Question: Consider the following code :
'''
/**
* Main class
* @author X2
*
*/
class DrawingPanel extends JPanel implements MouseListener, MouseMotionListener ,KeyListener
{
/**
* private variables
*/
// dimensions of the window
private static final long serialVersionUID = 1L;
private static final Dimension MIN_DIM = new Dimension(300, 300);
private static final Dimension PREF_DIM = new Dimension(500, 500);
/**
* Setting the dimensions of the window
*/
public Dimension getMinimumSize() { return MIN_DIM; }
public Dimension getPreferredSize() { return PREF_DIM; }
/**
* The constructor
*/
DrawingPanel()
{
super();
addMouseListener(this);
addMouseMotionListener(this);
addKeyListener(this);
setFocusable(true);
requestFocusInWindow();
}
public void paintComponent(Graphics g)
{
// code
}
public void mouseClicked(MouseEvent evt)
{ // code
}
// more code
'''
How can I add a panel to my window , where I need the options for opening and saving files .
At the moment the window looks like that :

Thanks
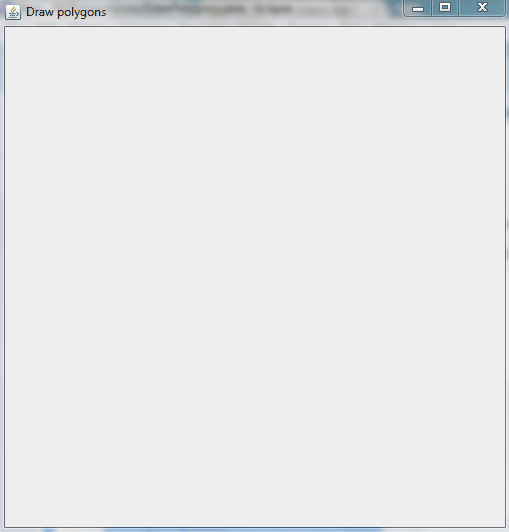
Answer: You can add a <URL>.